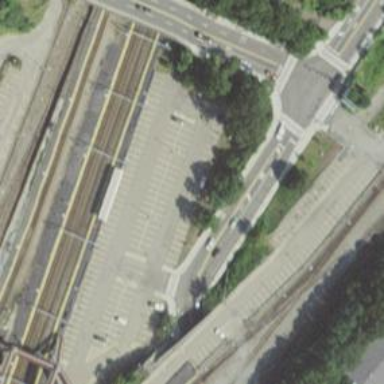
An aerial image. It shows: Platform for public transport at railway station.